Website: macys
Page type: delivery-shipping
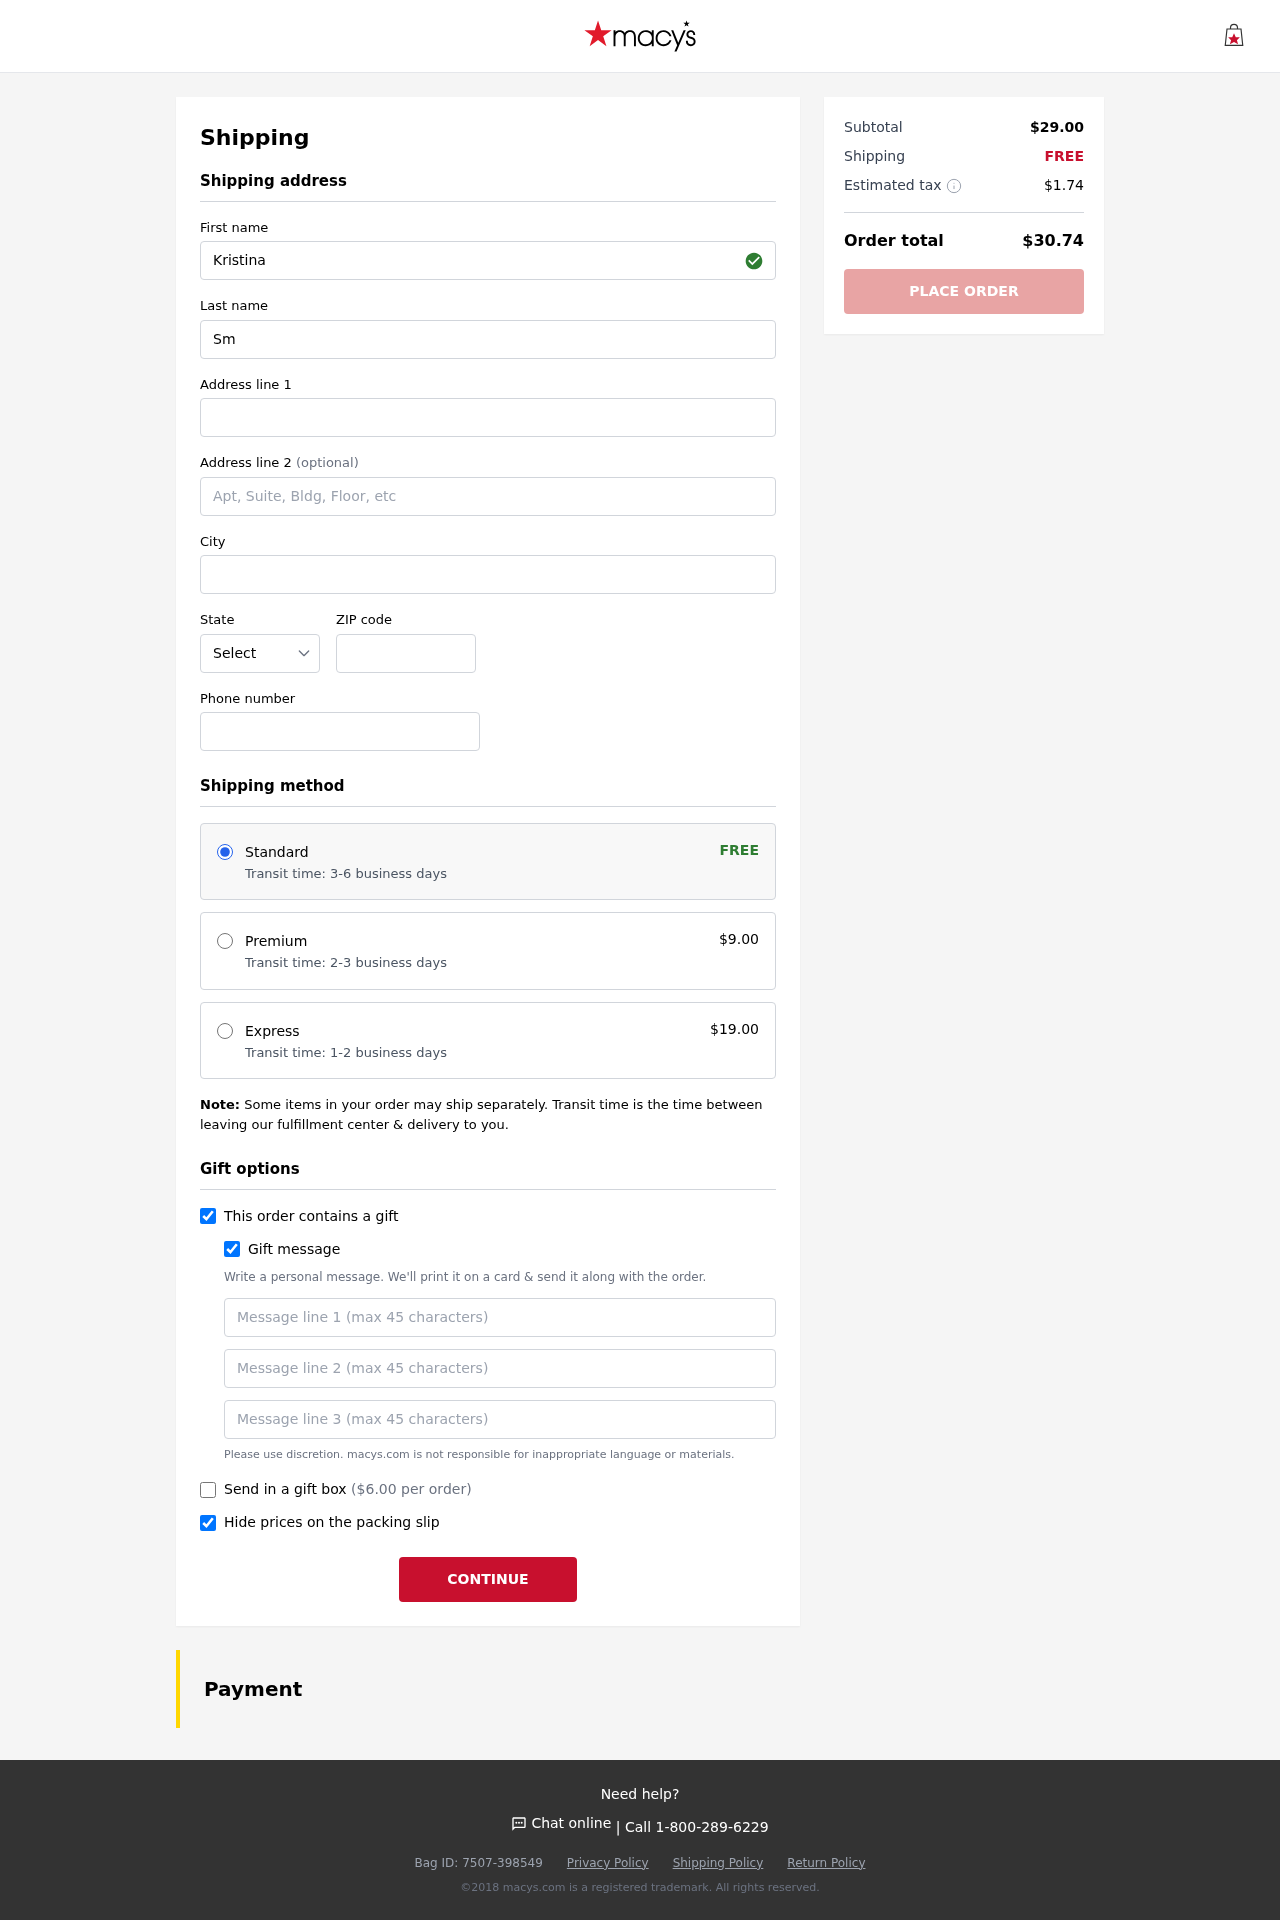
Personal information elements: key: PII_STATE_ABBR
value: NE
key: PII_FIRSTNAME
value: Kristina
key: PII_LASTNAME
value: Smith
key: PII_STREET
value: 250 Moore Park
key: PII_CITY
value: Thomasside
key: PII_POSTCODE
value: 18446
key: PII_PHONE
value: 4299877863
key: PII_GIFT_MESSAGE
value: Hey Jean, I found this adorable gray beret that I thought would keep you cozy and stylish this winter. I know how much you love looking chic, even when life throws challenges your way. Enjoy wearing it!  Kristina
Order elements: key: ORDER_SHIPPING_STANDARD
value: Transit time: 3-6 business days
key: ORDER_SHIPPING_COST
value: FREE
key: ORDER_SHIPPING_PREMIUM
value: Transit time: 2-3 business days
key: ORDER_SHIPPING_PREMIUM_PRICE
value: $9.00
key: ORDER_SHIPPING_EXPRESS
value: Transit time: 1-2 business days
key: ORDER_SHIPPING_EXPRESS_PRICE
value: $19.00
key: ORDER_GIFT_BOX_PRICE
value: ($6.00 per order)
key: ORDER_SUBTOTAL
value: $29.00
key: ORDER_SHIPPING_COST2
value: FREE
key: ORDER_TAX
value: $1.74
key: ORDER_TOTAL
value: $30.74